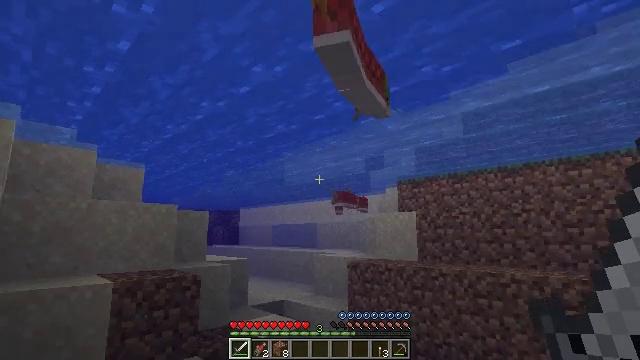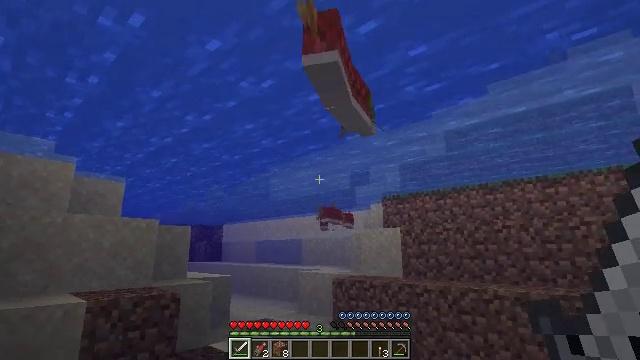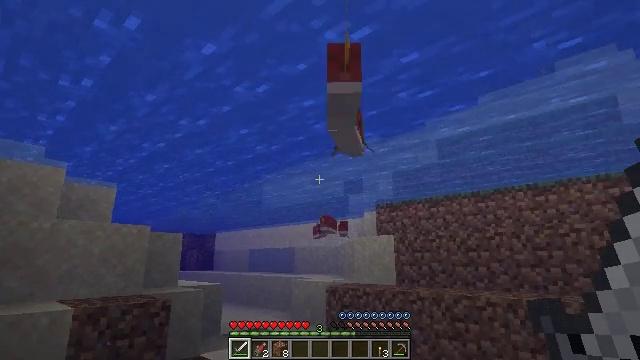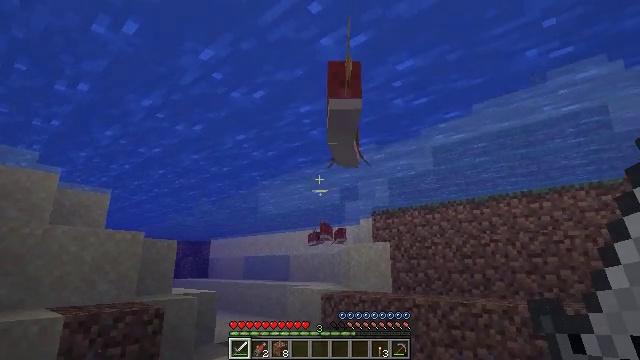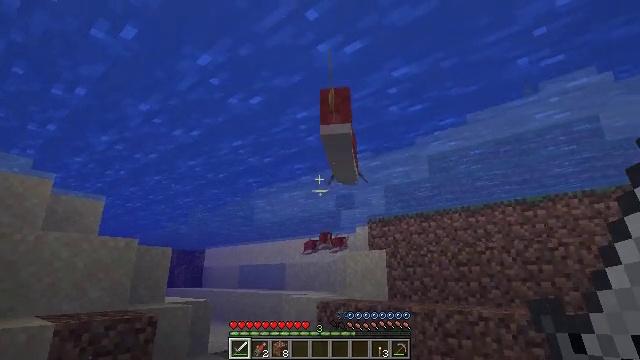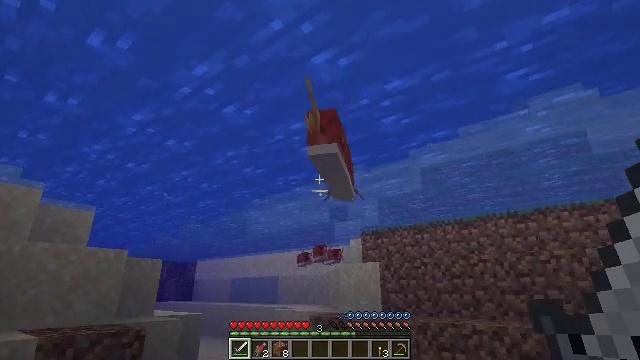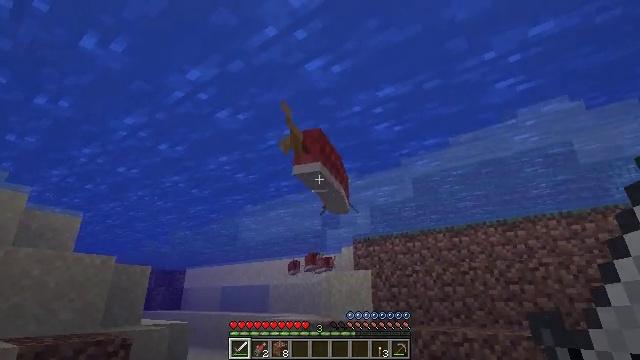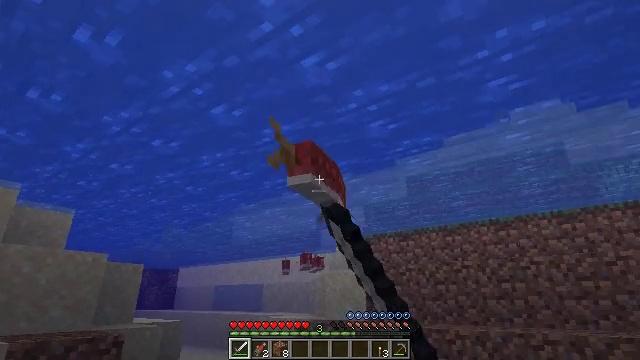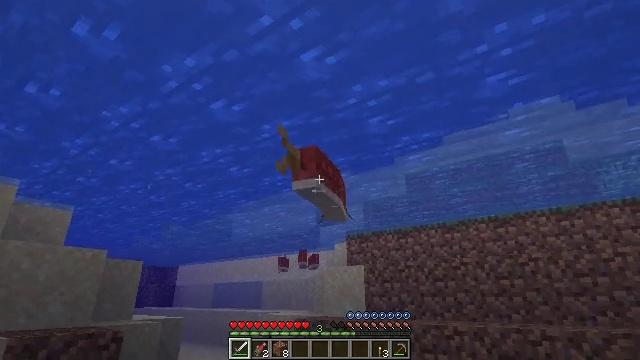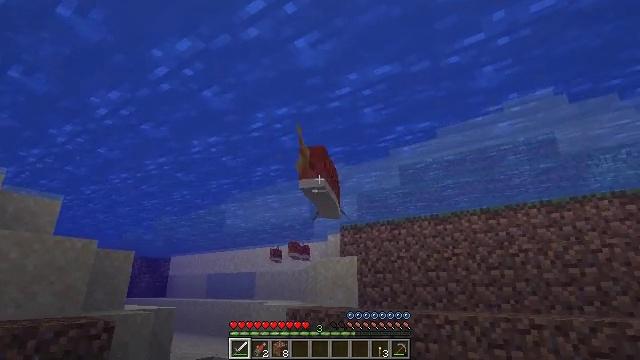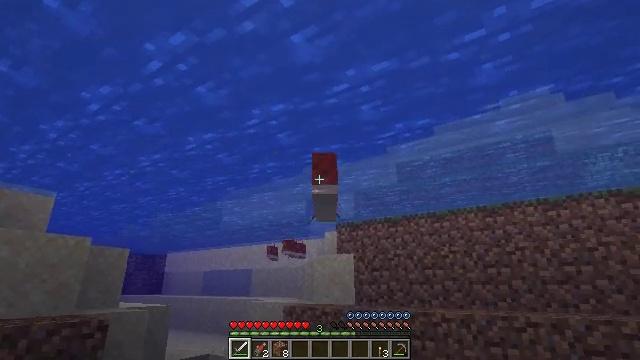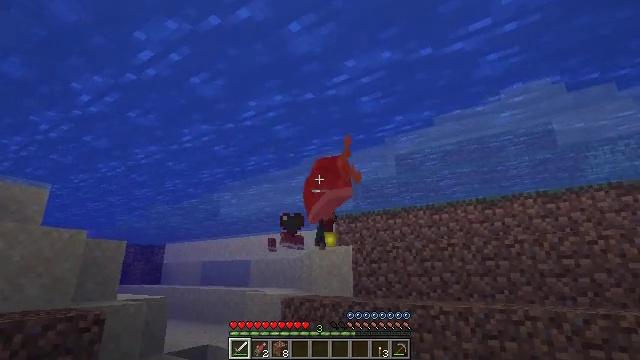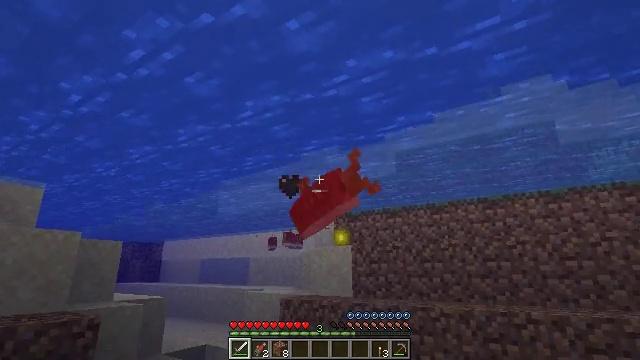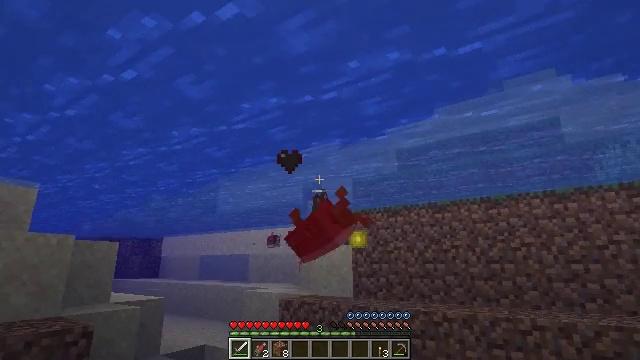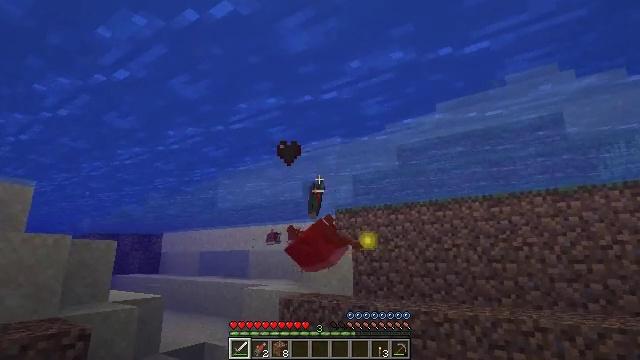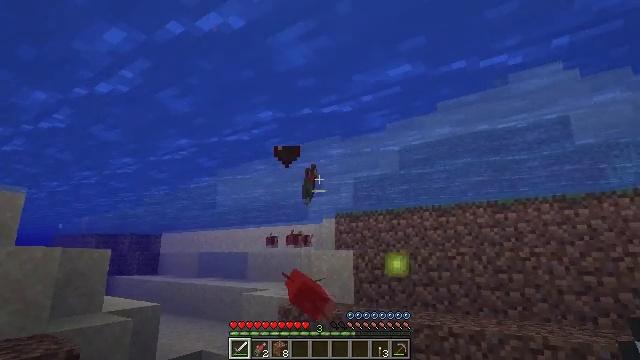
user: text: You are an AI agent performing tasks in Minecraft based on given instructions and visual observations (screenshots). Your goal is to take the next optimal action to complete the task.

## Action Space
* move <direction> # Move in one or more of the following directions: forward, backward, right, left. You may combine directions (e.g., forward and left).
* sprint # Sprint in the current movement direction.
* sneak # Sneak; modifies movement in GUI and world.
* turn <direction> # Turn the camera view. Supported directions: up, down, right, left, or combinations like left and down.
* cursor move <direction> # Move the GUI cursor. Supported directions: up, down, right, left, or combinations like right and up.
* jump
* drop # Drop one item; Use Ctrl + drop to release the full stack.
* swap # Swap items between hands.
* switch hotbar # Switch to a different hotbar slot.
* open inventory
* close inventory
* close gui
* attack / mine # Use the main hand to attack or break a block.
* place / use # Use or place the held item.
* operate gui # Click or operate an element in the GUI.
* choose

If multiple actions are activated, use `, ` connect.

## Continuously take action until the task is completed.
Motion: motion action
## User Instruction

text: Kill the salmon.
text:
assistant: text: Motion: turn right and up
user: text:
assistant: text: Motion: turn right and up
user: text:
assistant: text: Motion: turn up
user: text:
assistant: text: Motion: turn up
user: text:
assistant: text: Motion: turn right and up
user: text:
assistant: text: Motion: turn right and up, attack / mine
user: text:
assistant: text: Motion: turn right, attack / mine
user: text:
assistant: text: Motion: move forward, attack / mine
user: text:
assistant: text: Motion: move forward, turn right and down, jump
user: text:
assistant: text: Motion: move forward, jump
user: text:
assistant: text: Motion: move forward, turn down, jump
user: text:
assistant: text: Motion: move forward, jump
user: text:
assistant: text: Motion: move forward, turn down, jump
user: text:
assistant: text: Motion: move forward, turn down, jump
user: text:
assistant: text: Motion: move forward, jump
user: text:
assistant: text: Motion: move forward, turn down
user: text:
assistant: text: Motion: move forward, turn left and down
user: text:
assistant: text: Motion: move forward
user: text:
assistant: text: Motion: move forward
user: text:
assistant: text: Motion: move forward
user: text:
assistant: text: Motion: move forward, sprint
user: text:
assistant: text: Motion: move forward, sprint
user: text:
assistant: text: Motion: move forward, sprint
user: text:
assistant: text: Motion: move forward, sprint
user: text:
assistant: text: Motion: move forward, turn left
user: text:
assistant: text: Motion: move forward
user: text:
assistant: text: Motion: move forward
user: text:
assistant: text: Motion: move forward
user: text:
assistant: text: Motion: move forward
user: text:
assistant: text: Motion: move forward